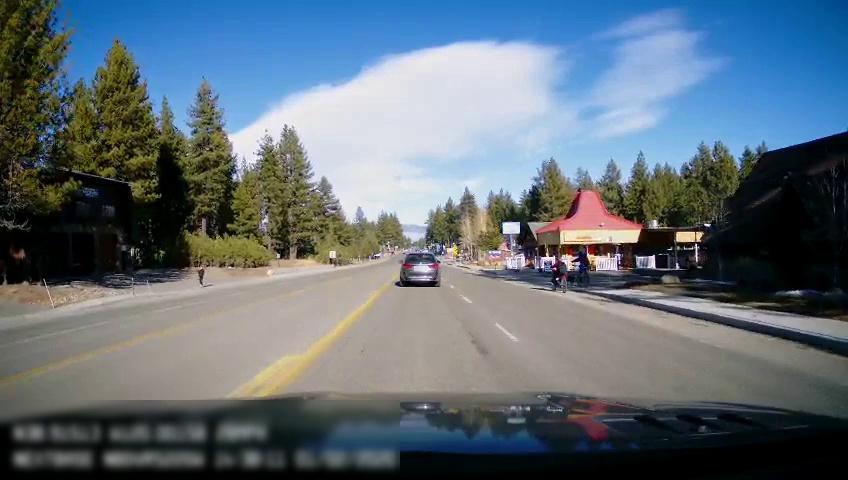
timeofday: Day
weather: Sunny
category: Drivable Space
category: Vehicles | SUV
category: Motorbikes
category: Motorbikes
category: Vehicles | SUV
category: Lanes | Opposite Lane
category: Lanes | Opposite Lane
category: Lanes | Current Lane